Question: i'm not really much into SQL & Apex, but i need one statement and I would really appreciate your help on this.
The syntax of Apex pie charts is this:
'''
SELECT link, label, value
'''
My table looks like these simple sketch:
'''
+------+-----------+---------+
| ID | Company | Item |
+------+-----------+---------+
| 1 | AAA |Some |
| 2 | BB |Stuff |
| 3 | BB |Not |
| 4 | CCCC |Important|
| 5 | AAA |For |
| 6 | DDDDD |Question?|
+------+-----------+---------+
'''
I want to show the percentage of the companies.
All companies with less than 5 items should combine to one colum "other". The difficulty for me is to combine the "unimportant" companies.
Until now my statement looks like this:
'''
SELECT null link,
company label,
COUNT(ID) value FROM table HAVING COUNT(ID) > 5 GROUP BY company
'''
Here a wonderful diagram-sketch. :D
Thank you for your ideas!
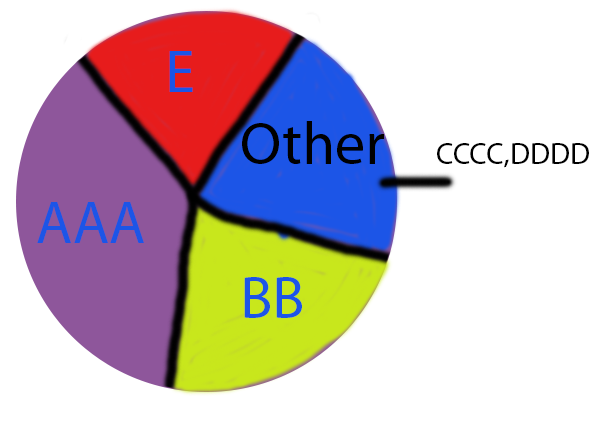
Answer: Okay Guys, I found the answer for my use case. Its quite similar to Ollies answer. Thanks again for the help!
'''
WITH sq1 AS (SELECT company, COUNT (*) AS count FROM
(SELECT CASE WHEN COUNT (*) OVER (Partition By company) > 5 THEN company
ELSE 'other' END AS company, id FROM table) GROUP BY company)
SELECT null link, company label, count value FROM sq1 ORDER BY count desc
'''